Interaction volume radius: 5 \u00c5
Interaction volume height: 15 \u00c5
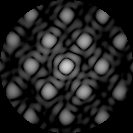
Disorder parameter: 0.2359